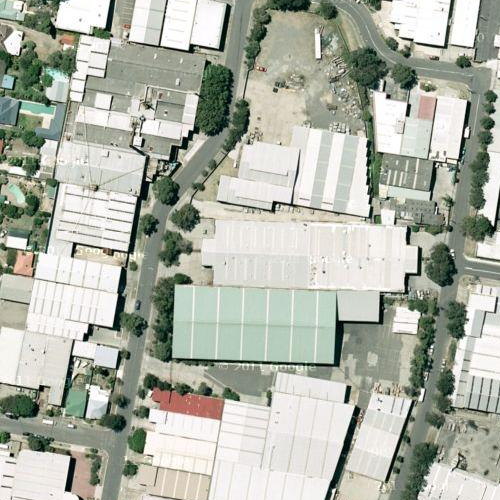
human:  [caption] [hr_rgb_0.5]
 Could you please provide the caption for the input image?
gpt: This is an industrial area with many white buildings densely arranged while a residential area beside .

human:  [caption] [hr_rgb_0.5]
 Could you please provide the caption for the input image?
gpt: An industrial area with many white buildings densely arranged while a residential area beside .

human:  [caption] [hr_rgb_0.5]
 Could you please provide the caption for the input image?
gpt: An industrial area with a residential area beside .

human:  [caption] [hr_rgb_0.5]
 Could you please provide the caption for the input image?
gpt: Many white buildings arranged densely in the industrial area while some houses beside .

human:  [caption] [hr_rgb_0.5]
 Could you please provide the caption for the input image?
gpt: Many white buildings in the industrial area while a residential area beside .